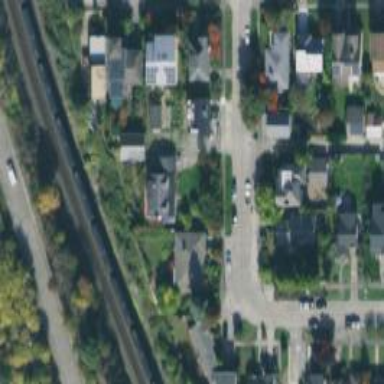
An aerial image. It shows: Alleyway designated as service road.